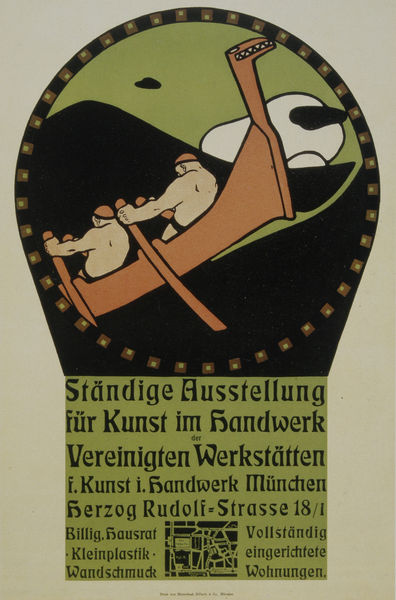
Titel: Werbeplakat der Vereinigten Werkstätten für Kunst im Handwerk, München
Künstler: Bruno Paul
Standort: München
Institution: Stadtmuseum
Schlagwörter: berg, himmel, mann, meer, nackt, wasser, weiß, wolken, fluss, grün, menschen, holz, hüte, männer, orange, schwarz, strasse, wolke, kappe, kappen, mütze, mützen, arm, arme, mensch, hügel, boot, kreis, ruder, rund, schiff, schrift, welle, wellen, berge, gebirge, grafik, graphik, werbung, jugendstil, muskeln, ruderer, rudern, ruderpinne, sport, punkte, mond, münchen, jugend, druck, text, buchstaben, beschriftung, plakat, kunst, ankündigung, ausstellung, ausstellungsplakat, handwerk, herzog, kleinplastik, kunsthandwerk, gedruckt, lettern, flugblatt, farbdruck, werkbund, schlüsselloch, kunst im handwerk, werkstätten, adresse, drachenboot, handzettel, plakt, rudolf, ständige, ständige ausstellung, ständige ausstellung für kunst, umfassung, wikinger, wohnungen